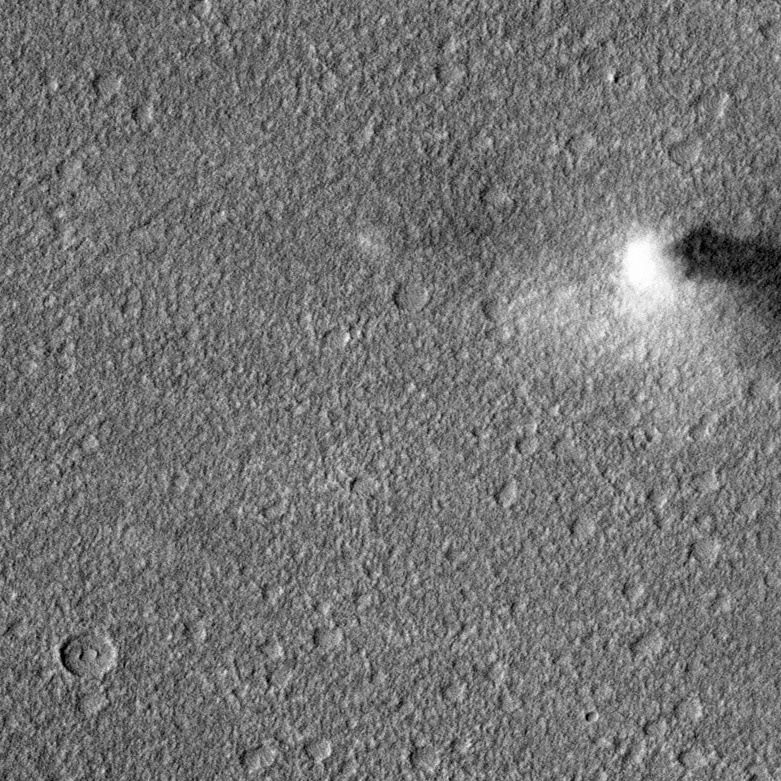
Label: dustdevil